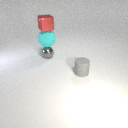
small gray metal sphere below large cyan rubber sphere